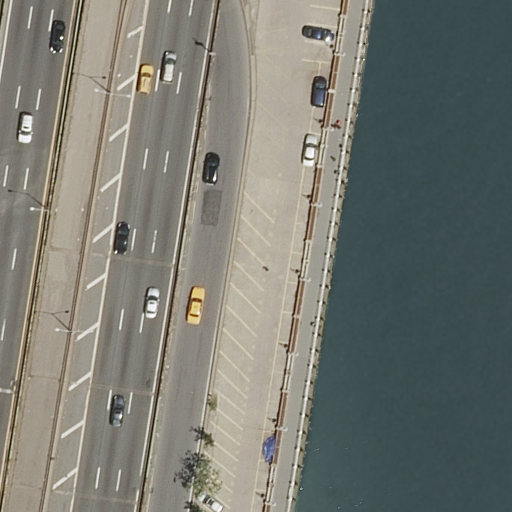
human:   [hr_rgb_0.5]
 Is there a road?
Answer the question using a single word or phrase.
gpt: yes

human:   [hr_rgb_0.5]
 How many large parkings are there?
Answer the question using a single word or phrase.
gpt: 1

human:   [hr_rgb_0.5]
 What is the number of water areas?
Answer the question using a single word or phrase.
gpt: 1

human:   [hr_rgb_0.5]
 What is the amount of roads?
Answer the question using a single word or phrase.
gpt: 5

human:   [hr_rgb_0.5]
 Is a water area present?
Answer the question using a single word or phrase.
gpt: yes

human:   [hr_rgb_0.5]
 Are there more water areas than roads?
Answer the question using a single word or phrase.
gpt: no

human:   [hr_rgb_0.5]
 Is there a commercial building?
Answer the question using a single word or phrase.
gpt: no

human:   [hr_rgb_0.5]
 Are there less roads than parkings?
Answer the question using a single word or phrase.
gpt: no

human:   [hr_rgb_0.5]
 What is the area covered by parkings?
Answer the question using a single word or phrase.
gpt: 1598m2

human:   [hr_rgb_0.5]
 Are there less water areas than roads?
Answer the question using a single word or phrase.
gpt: yes

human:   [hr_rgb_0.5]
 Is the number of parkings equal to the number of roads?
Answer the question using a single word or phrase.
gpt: no

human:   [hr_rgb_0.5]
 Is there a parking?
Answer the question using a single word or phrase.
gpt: yes

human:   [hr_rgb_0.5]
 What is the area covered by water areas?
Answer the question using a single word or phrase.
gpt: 3732m2

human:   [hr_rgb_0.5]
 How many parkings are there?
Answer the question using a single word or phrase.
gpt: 1

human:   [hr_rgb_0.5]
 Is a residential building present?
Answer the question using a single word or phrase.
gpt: no

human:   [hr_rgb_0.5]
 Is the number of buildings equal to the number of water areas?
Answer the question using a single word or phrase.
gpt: no

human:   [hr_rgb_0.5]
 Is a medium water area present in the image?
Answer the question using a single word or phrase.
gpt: no

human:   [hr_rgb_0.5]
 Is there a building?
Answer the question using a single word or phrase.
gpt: no

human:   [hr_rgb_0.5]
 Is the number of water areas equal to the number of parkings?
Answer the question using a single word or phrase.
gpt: yes

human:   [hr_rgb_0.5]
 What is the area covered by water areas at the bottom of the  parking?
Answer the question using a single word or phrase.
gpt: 0m2

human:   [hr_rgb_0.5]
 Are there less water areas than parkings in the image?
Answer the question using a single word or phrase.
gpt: no

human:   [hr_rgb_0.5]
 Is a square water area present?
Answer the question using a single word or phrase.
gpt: no

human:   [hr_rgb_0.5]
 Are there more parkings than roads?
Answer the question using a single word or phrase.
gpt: no

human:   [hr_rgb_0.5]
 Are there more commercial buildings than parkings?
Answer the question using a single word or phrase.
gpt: no

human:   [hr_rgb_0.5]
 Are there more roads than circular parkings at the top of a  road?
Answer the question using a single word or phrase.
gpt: yes

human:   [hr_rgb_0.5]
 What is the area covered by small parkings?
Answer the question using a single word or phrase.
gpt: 0m2

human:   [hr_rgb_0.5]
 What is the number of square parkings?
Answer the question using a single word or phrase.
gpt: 0

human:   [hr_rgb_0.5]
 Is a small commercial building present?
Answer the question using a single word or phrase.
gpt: no

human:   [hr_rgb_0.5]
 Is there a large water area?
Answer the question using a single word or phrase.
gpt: yes

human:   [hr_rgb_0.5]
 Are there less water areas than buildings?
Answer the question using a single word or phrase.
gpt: no

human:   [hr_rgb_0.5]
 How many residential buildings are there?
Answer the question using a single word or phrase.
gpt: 0

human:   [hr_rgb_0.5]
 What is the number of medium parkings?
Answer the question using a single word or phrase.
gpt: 0

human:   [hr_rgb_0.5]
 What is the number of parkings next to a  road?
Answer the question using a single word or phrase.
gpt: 1

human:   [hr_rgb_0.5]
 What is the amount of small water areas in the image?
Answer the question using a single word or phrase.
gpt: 0

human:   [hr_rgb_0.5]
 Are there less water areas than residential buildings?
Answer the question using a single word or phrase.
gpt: no

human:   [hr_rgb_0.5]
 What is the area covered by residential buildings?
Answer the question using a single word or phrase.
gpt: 0m2

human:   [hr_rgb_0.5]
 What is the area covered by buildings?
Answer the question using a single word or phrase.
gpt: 0m2

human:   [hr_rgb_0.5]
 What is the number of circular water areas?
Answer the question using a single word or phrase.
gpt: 0

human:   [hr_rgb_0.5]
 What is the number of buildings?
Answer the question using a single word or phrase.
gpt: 0

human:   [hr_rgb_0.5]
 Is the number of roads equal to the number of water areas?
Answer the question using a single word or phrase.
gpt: no

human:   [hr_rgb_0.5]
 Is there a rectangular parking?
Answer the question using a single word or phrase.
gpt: yes

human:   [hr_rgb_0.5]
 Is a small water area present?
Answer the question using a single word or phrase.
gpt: no

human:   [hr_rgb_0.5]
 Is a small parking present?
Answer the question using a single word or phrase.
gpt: no

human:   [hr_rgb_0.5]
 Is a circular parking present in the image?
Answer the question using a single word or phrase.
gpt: no

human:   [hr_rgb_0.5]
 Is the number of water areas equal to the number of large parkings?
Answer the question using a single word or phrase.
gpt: yes

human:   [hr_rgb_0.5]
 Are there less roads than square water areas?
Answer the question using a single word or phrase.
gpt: no

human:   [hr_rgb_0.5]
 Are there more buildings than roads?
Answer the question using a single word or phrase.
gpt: no

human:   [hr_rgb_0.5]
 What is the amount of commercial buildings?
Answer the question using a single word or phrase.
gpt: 0

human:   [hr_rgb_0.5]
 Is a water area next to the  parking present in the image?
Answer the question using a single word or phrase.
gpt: yes

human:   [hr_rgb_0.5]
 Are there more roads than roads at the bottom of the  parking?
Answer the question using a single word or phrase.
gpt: yes

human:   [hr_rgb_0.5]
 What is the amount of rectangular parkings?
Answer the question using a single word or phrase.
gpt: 1

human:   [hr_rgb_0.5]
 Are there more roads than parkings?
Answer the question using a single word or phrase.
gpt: yes

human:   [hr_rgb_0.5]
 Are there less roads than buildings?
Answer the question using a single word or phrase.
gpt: no

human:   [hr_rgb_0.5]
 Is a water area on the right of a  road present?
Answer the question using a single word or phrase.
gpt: yes

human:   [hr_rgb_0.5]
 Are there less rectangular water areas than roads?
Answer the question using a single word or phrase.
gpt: yes

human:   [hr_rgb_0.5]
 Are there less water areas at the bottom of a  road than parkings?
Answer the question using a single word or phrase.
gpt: yes

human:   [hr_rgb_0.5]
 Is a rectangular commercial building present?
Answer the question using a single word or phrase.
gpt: no

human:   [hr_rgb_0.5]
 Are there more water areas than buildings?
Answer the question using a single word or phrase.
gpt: yes

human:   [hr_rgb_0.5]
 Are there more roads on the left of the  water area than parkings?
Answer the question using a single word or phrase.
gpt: yes

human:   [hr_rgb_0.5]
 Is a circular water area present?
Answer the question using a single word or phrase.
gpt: no

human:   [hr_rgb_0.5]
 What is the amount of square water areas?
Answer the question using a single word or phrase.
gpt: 0

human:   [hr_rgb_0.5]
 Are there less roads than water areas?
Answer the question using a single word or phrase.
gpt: no

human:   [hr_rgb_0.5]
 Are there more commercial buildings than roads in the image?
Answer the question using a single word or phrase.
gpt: no

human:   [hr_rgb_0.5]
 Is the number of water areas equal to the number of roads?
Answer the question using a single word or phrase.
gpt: no